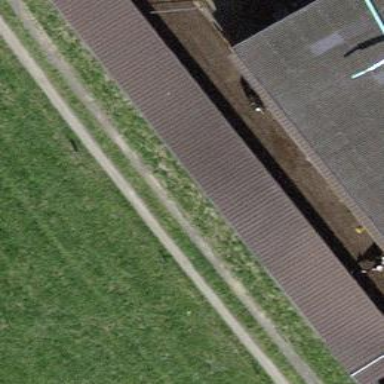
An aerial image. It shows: Farm auxiliary building.